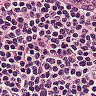
Metastatic tissue present: no